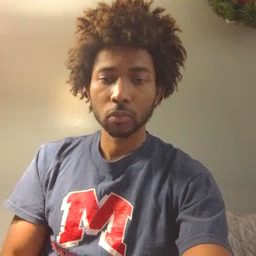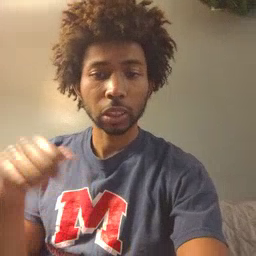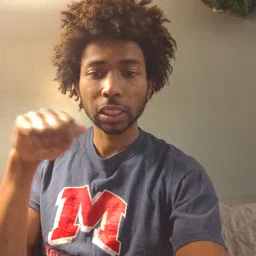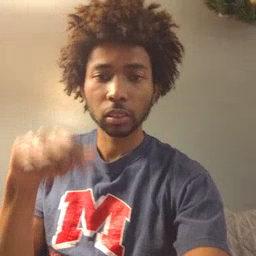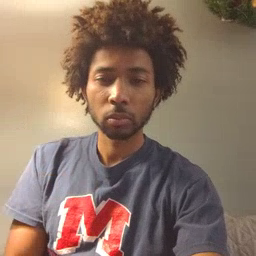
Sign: toothbrush